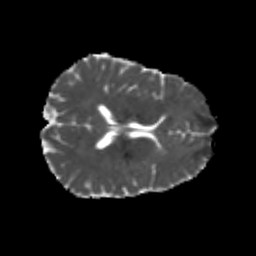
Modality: MD
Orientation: axial
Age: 24
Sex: female
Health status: healthy
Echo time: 0.074 s